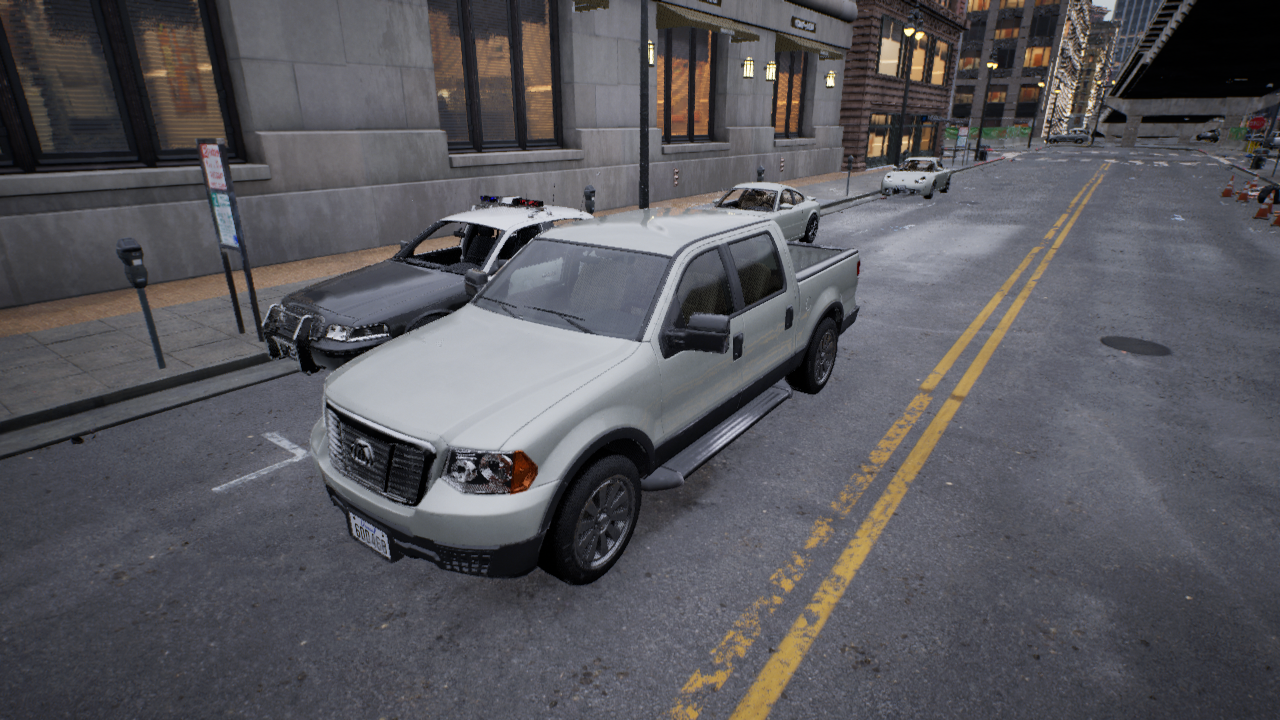
Venue: downtown
Lighting: clear day
Vehicle rig: pickup